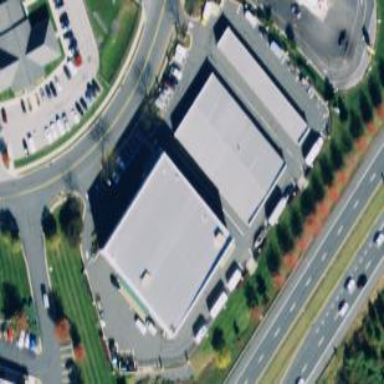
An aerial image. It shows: Building that serves as storage rental shop.